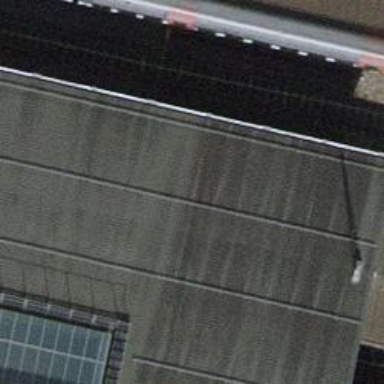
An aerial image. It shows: Footway with asphalt surface going through tunnel.